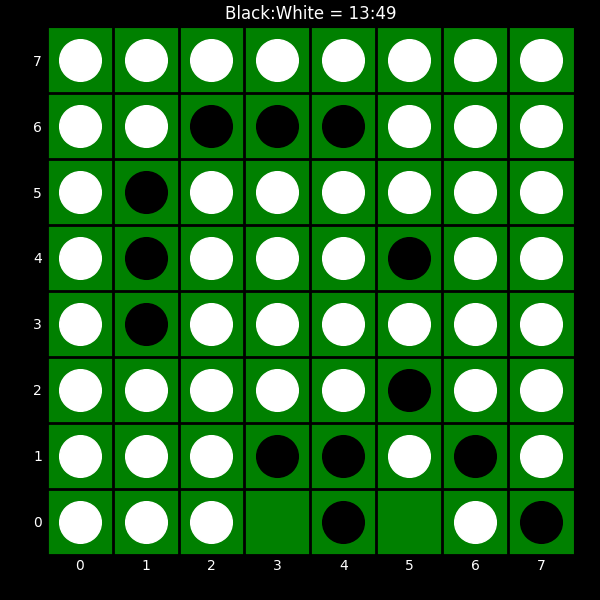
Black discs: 13
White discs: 49